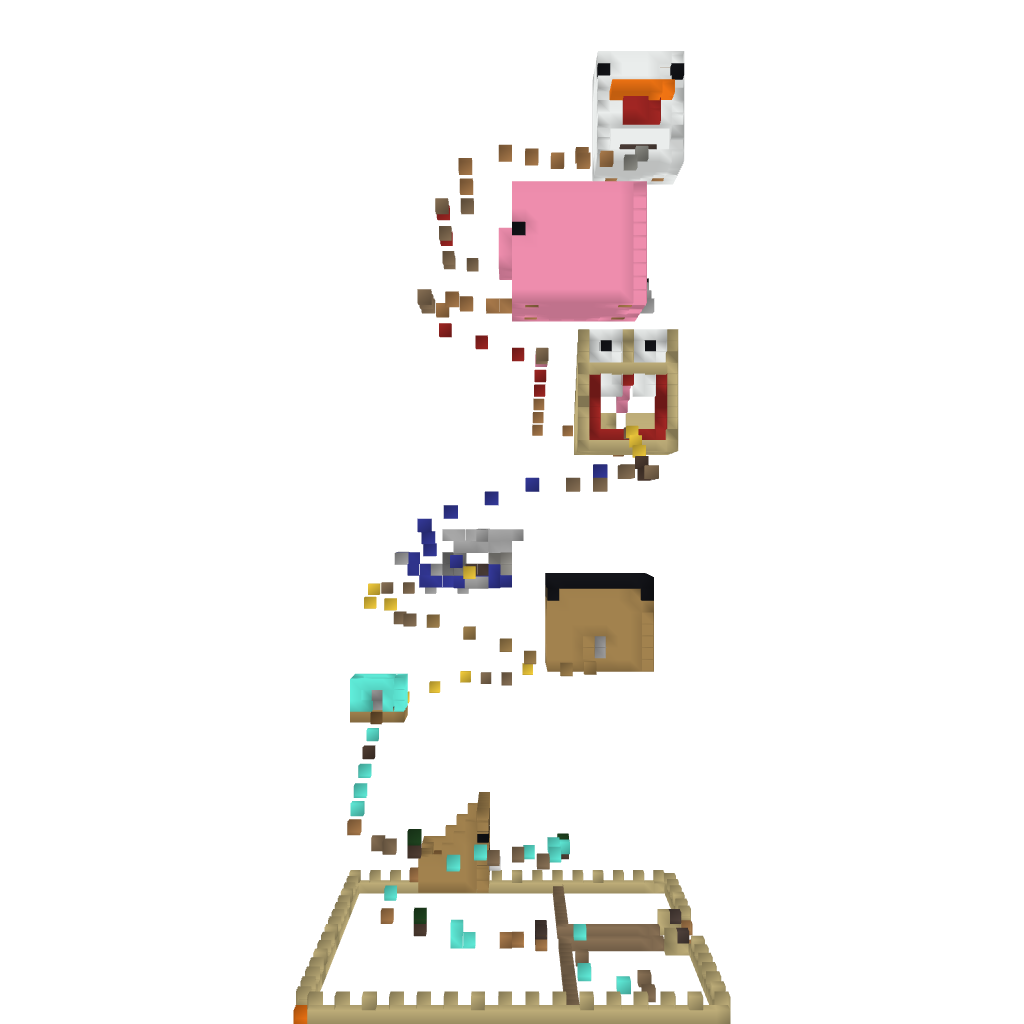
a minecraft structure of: Parkour Extrem